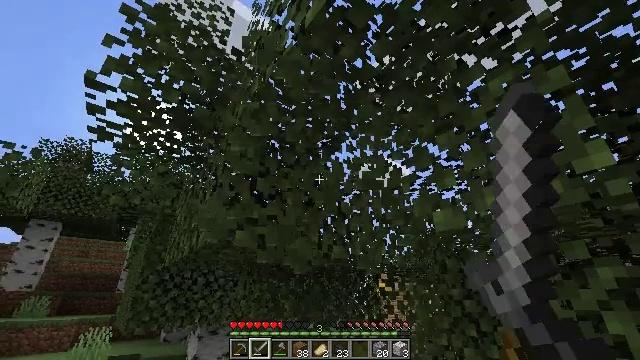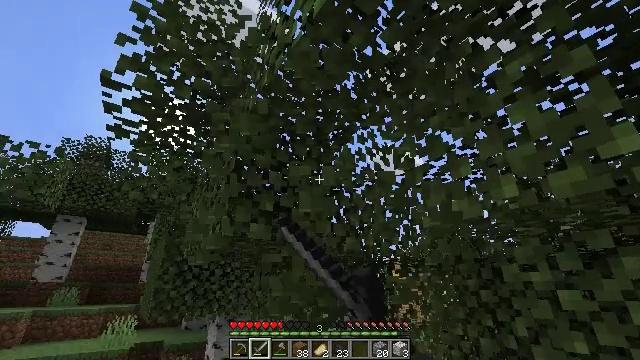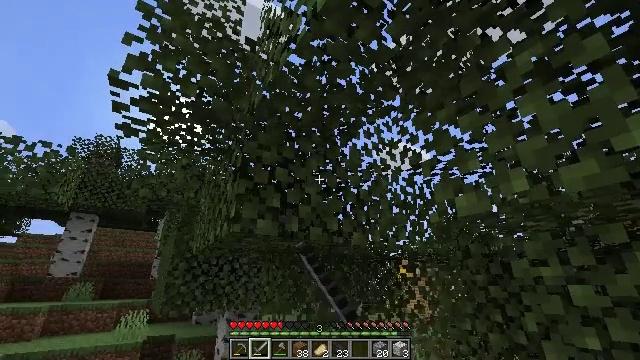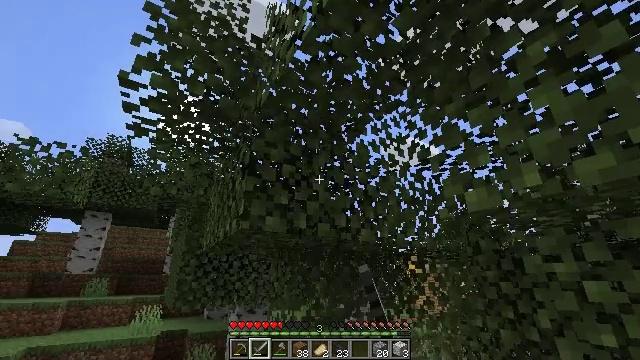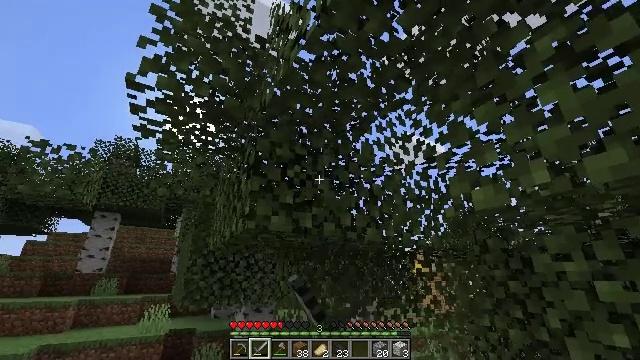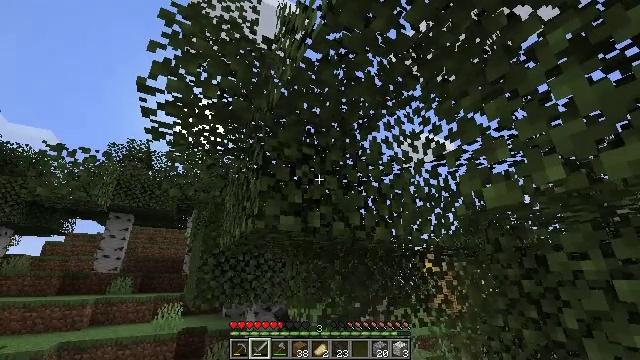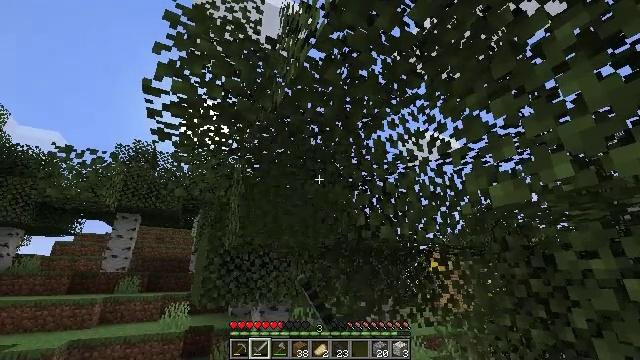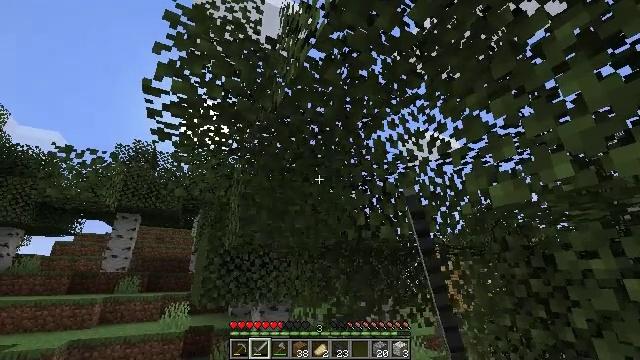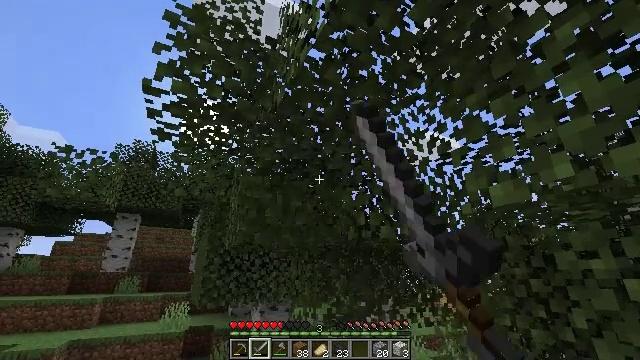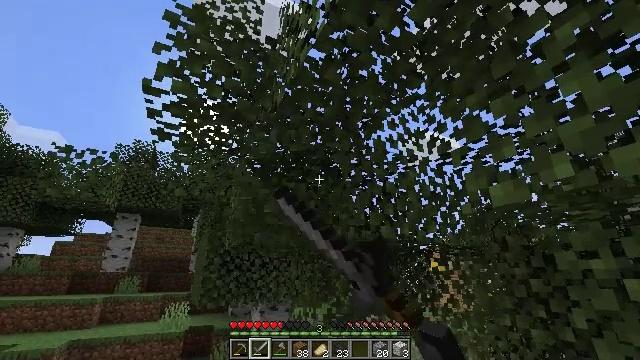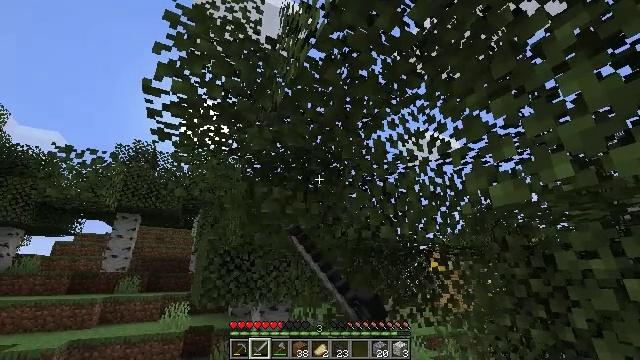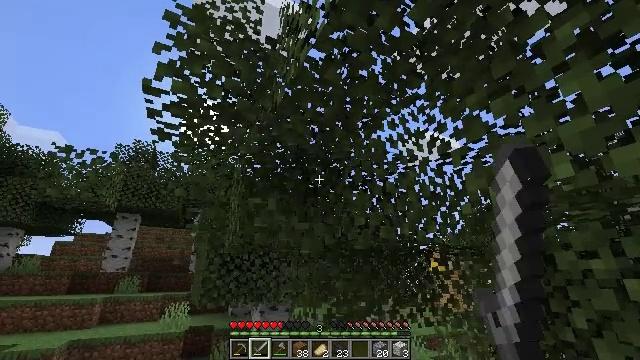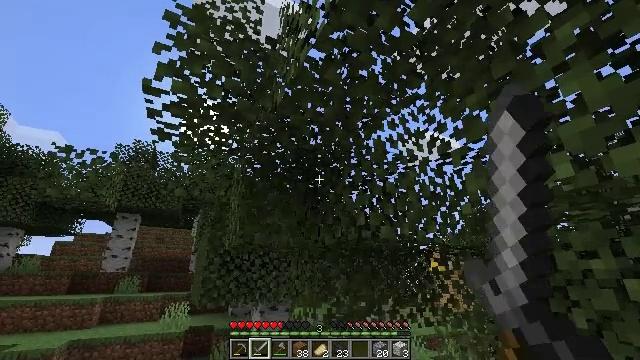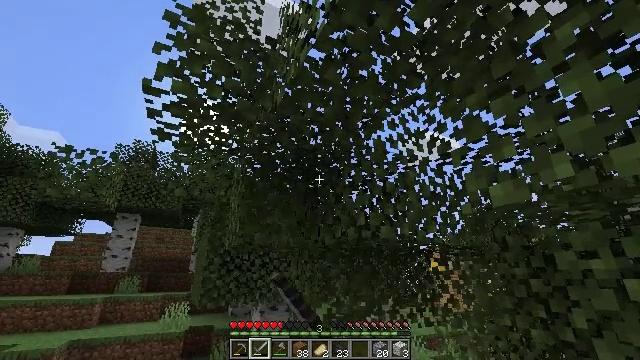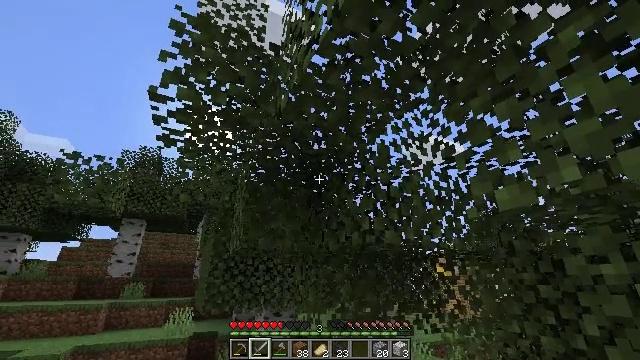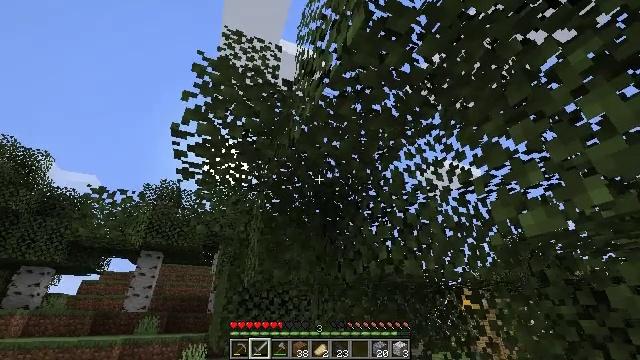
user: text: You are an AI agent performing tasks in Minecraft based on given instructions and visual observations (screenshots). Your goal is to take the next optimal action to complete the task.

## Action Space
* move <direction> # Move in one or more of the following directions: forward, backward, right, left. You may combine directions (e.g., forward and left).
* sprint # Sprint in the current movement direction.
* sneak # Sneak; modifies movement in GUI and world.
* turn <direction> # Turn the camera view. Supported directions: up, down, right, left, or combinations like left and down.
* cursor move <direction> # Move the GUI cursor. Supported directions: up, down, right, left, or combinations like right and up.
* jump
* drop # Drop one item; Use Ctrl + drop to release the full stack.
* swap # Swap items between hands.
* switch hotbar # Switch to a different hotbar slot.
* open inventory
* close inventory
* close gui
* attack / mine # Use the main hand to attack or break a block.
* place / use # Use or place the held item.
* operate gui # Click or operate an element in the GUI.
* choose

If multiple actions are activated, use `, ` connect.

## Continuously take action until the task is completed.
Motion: motion action
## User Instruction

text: Break the birch leaves block.
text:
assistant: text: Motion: turn left and down, attack / mine
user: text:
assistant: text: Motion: turn left, attack / mine
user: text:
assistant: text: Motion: turn left, attack / mine
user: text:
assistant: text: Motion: turn left, attack / mine
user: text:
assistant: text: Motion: turn left, attack / mine
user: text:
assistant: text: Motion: turn left, attack / mine
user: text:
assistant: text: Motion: attack / mine
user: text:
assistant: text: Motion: attack / mine
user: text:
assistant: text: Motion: attack / mine
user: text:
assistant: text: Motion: attack / mine
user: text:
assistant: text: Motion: attack / mine
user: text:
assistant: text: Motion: attack / mine
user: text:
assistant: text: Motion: attack / mine
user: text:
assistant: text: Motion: turn up, attack / mine
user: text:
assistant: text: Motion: turn left and up, attack / mine
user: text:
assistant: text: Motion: turn left and up, attack / mine
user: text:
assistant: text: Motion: attack / mine
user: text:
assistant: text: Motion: attack / mine
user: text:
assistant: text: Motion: attack / mine
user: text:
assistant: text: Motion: attack / mine
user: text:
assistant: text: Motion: attack / mine
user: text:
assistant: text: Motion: attack / mine
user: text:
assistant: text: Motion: turn left, attack / mine
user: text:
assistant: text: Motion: turn left, attack / mine
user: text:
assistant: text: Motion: turn left, attack / mine
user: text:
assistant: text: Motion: attack / mine
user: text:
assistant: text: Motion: turn left, attack / mine
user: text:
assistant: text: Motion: attack / mine
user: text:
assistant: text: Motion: attack / mine
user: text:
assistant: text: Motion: attack / mine